Field crop: maize
Growth stage: 1
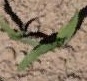
Species: maize